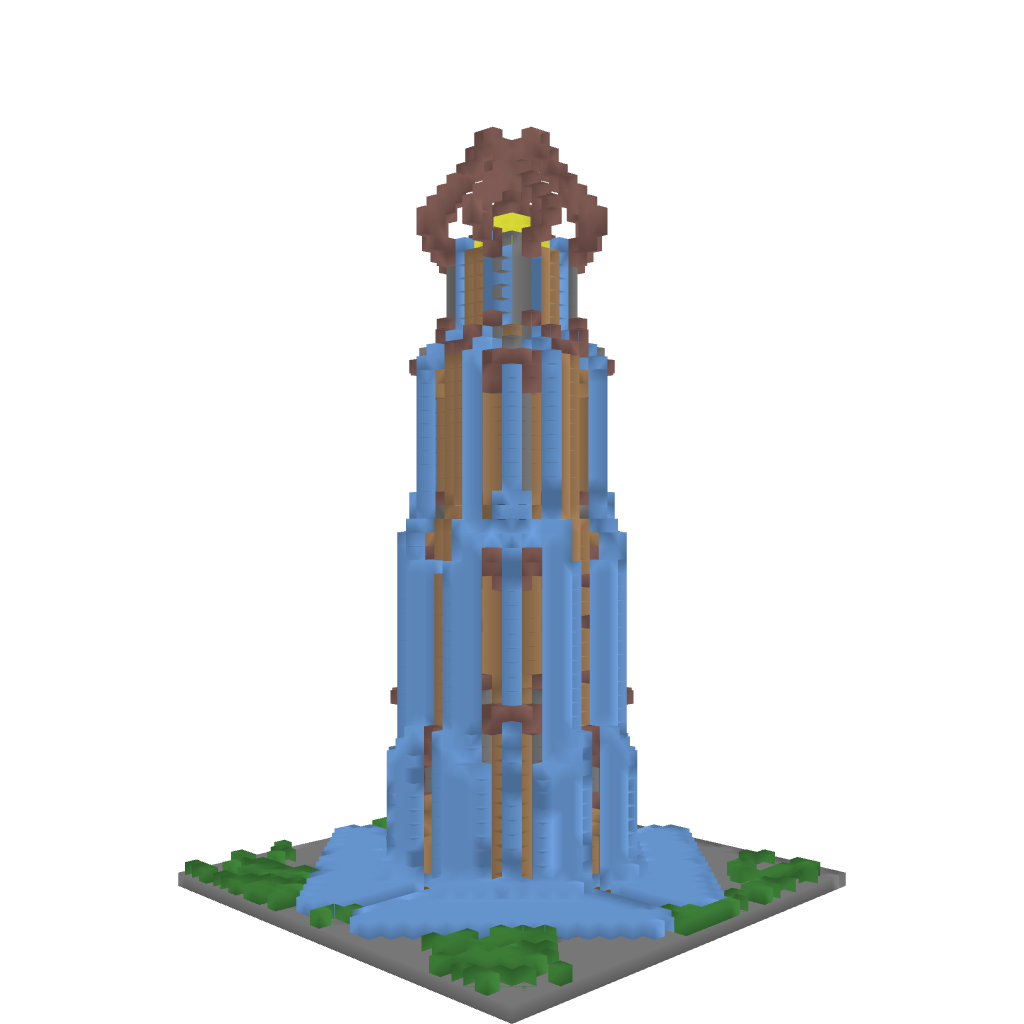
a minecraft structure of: Water Tower by iEdgy good quality